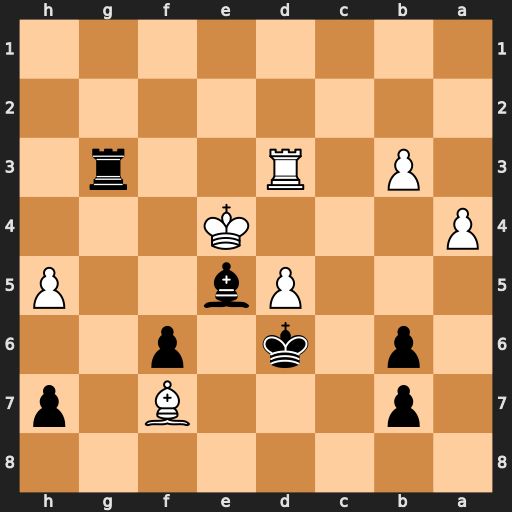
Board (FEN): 8/1p3B1p/1p1k1p2/3Pb2P/P3K3/1P1R2r1/8/8
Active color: b
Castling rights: -
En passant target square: -
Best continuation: f5+ Kxf5 Rxd3